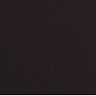
Metastatic tissue present: no